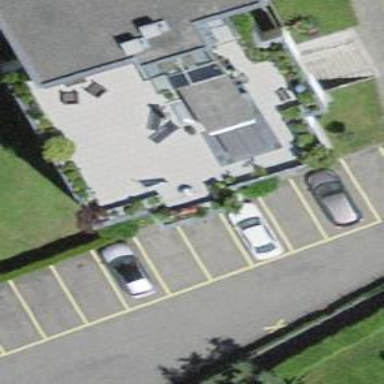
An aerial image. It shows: Street side parking area.